Field crop: maize
Growth stage: 1
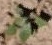
Species: chenopodium